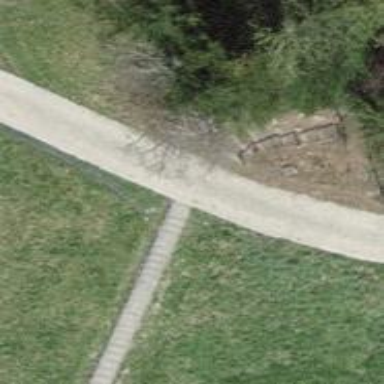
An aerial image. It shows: Road with steps.